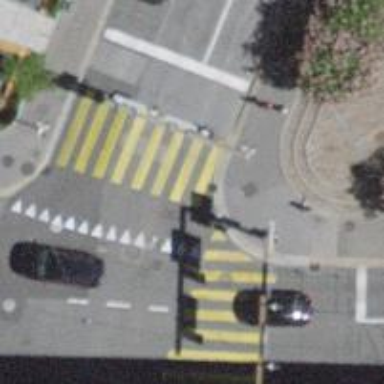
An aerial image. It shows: Road crossing with traffic signals.